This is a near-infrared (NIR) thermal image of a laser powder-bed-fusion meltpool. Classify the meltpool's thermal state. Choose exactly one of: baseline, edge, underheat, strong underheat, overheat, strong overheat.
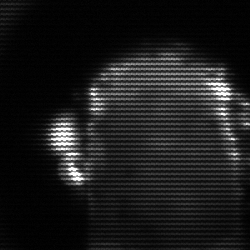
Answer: baseline